Question: I want my combobox item names and values to be taken from my List of course I don't want my view model to hold combobox items list.
I got a list a,b,c,d
'''
public List<String> ComboList { get; set; }
'''
...
'''
ComboList = new List<String>();
ComboList.Add("A");
ComboList.Add("B");
ComboList.Add("C");
ComboList.Add("D");
'''
and my ComboBox
'<ComboBox Margin="29,40,0,526" Width="212" Height="35" Grid.Row="1" ItemsSource="{Binding Path=ComboList, Mode=OneTime}" SelectedValuePath="Key" DisplayMemberPath="Value"></ComboBox>'
but it gives me a empty ComboBox ...

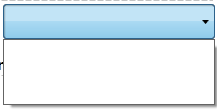
Answer: Remove the 'SelectedValuePath' and 'DisplayMemberPath' attributes. They are wrong.